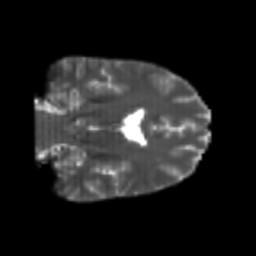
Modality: T2w
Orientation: coronal
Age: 25
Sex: male
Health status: healthy
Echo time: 0.074 s